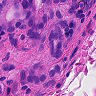
Metastatic tissue present: yes